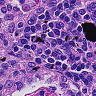
Metastatic tissue present: no